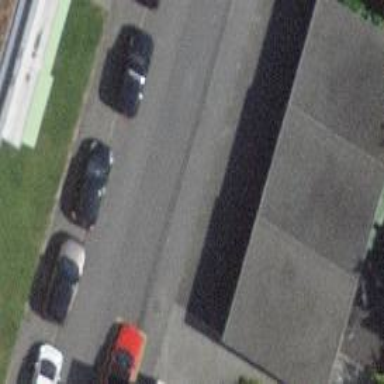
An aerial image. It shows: Group of garages.